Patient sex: F
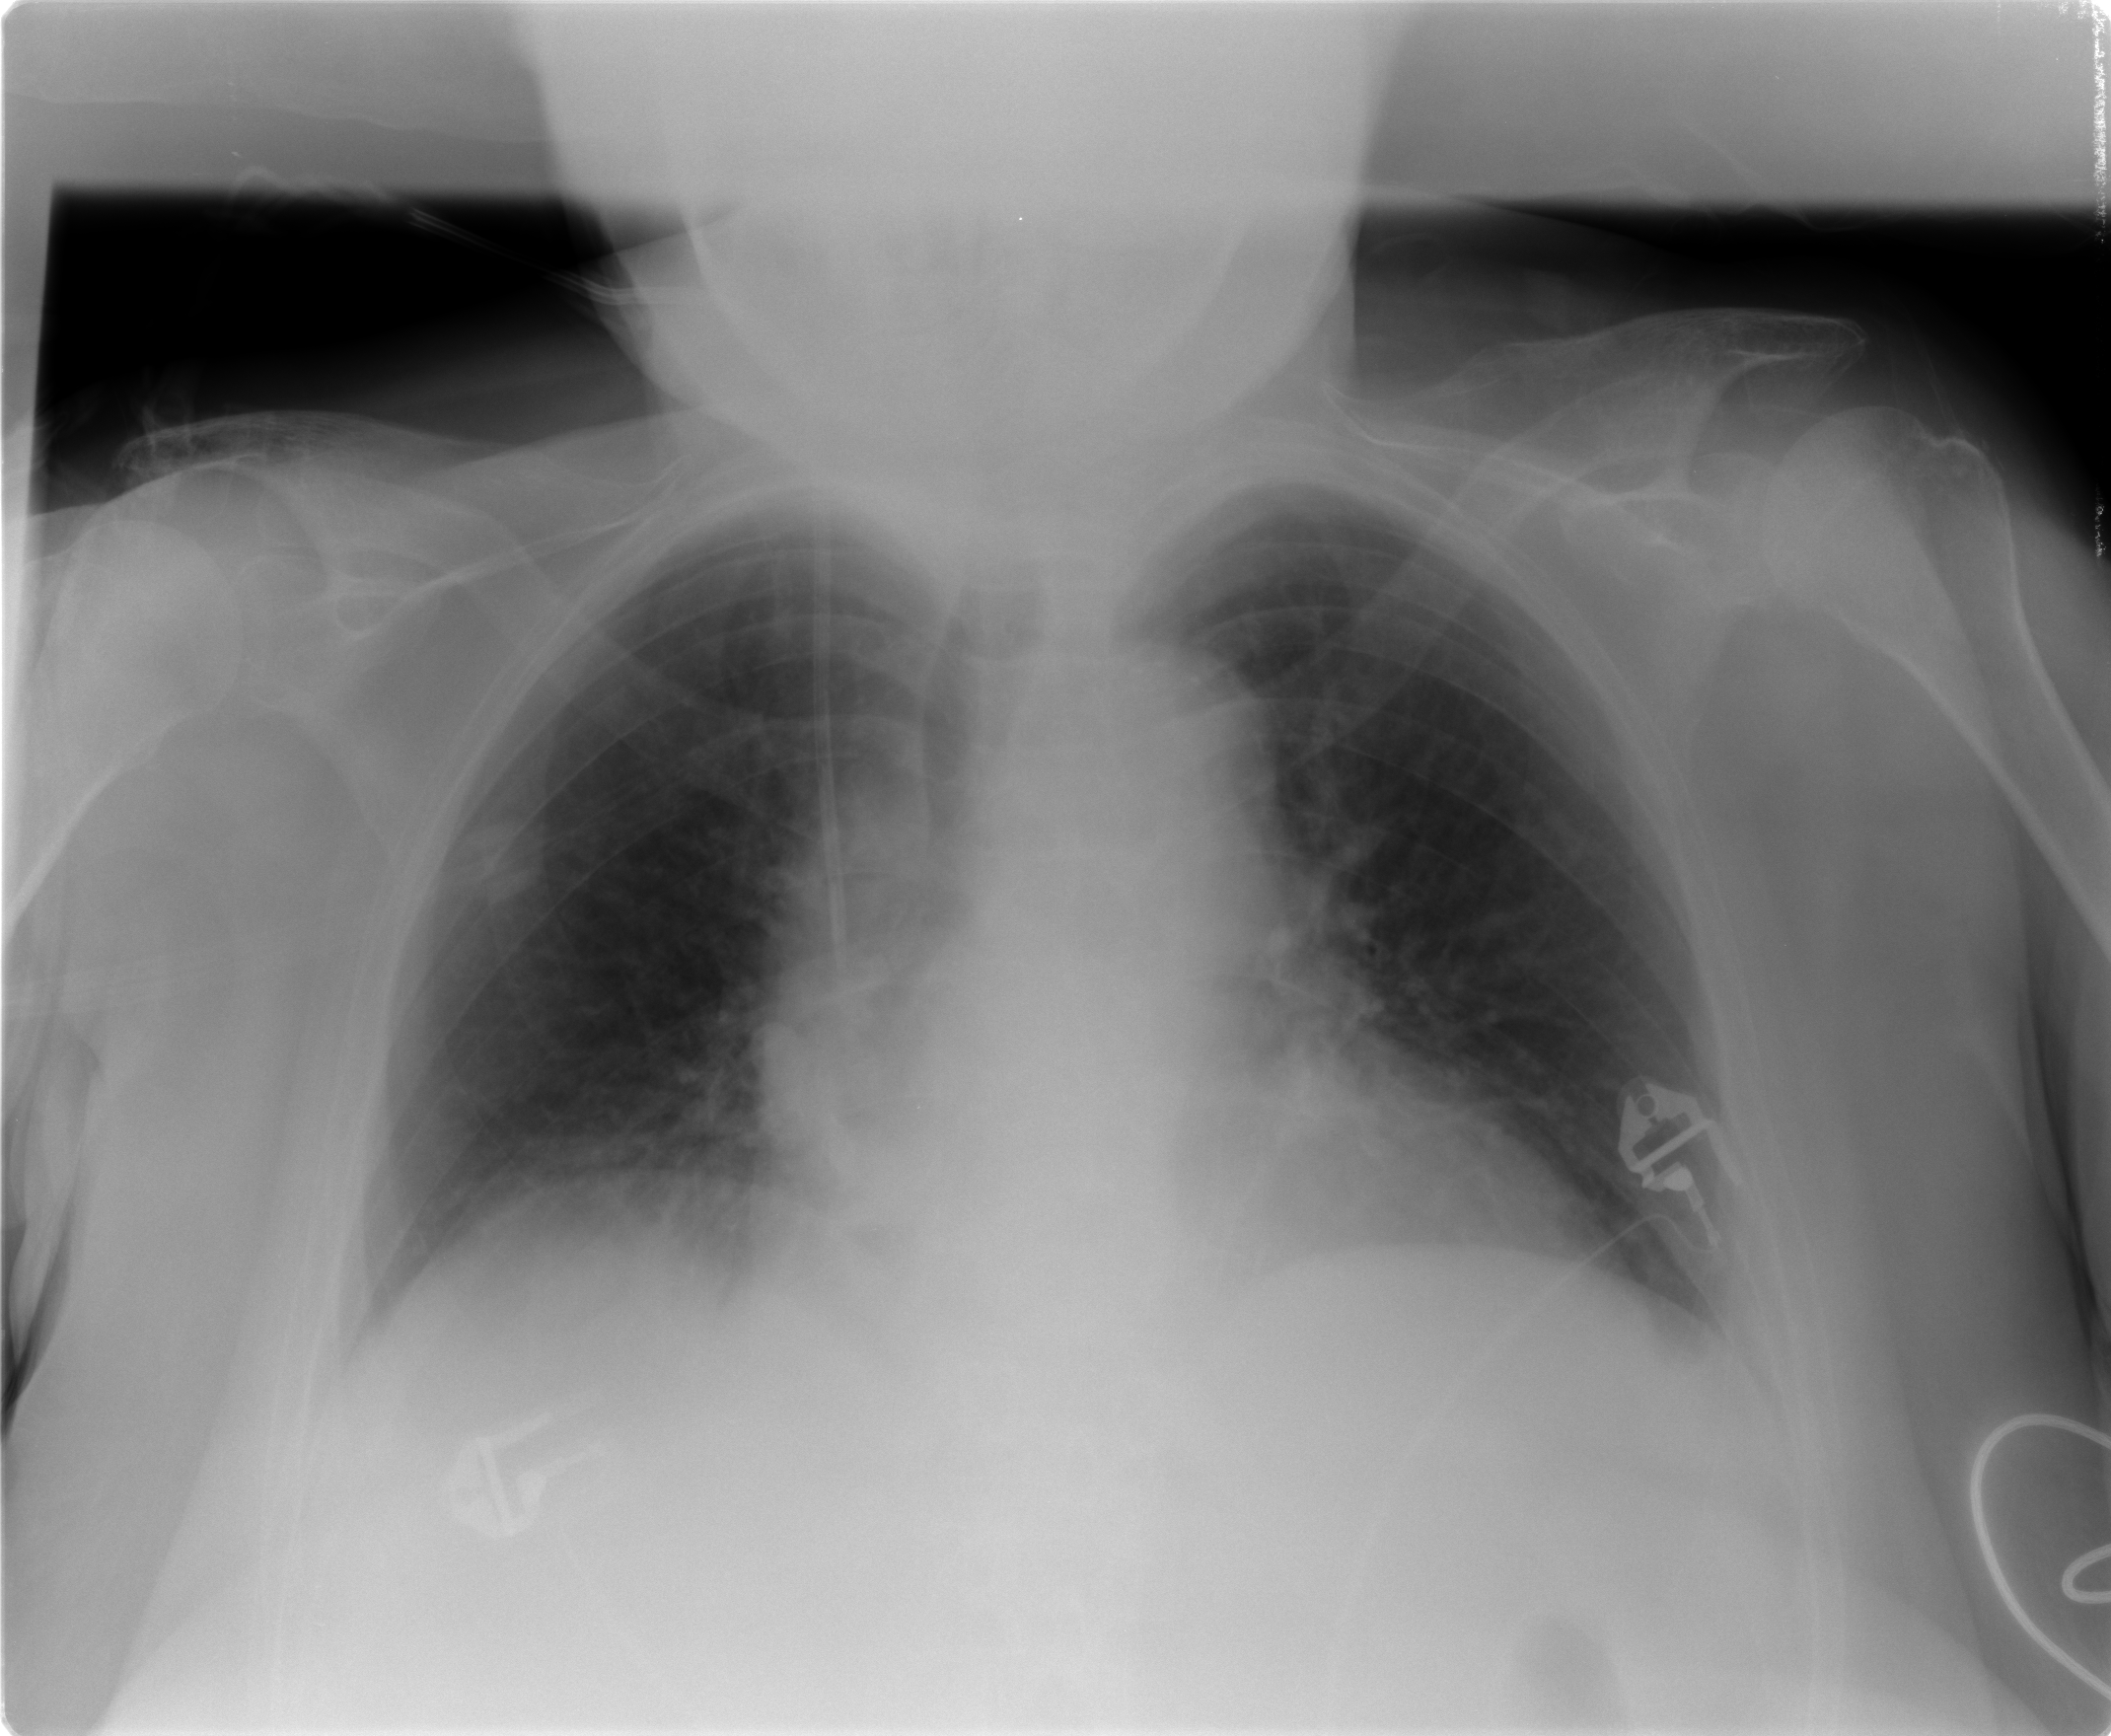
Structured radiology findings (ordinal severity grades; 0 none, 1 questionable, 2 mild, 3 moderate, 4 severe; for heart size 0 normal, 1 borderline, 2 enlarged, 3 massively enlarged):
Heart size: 2
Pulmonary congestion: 1
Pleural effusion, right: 0
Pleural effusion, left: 0
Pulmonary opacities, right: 0
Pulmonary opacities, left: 0
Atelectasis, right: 1
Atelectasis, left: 1